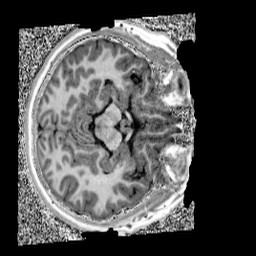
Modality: UNIT1
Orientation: axial
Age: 11
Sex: female
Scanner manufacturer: siemens
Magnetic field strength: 3 T
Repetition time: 4 s
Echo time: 0.00299 s